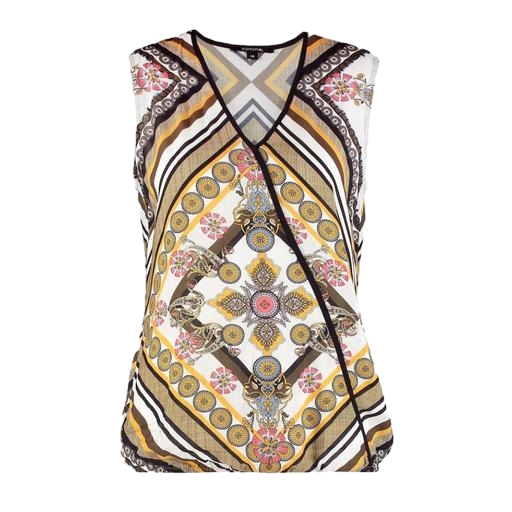
multicolor cream wrap front sleeveless blouse, patterned sleeveless shirt, patterned tank top, white background